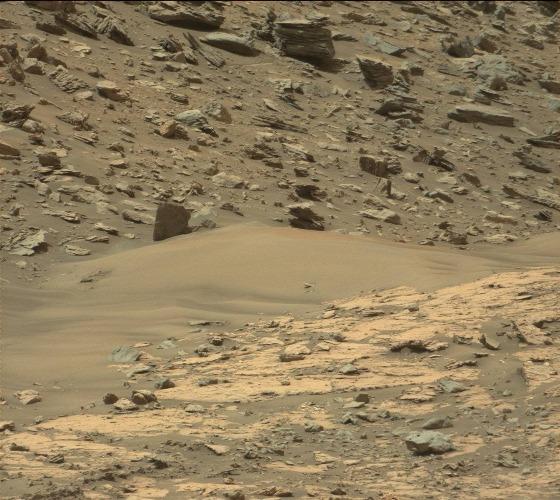
Terrain classes present: Gravel / Sand / Soil, Rock, Shadow